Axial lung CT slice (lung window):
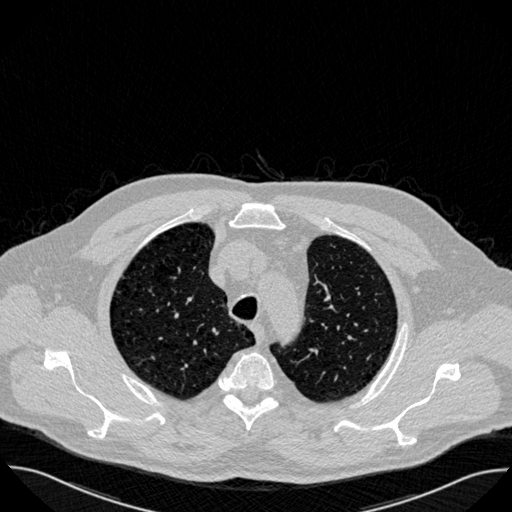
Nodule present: no